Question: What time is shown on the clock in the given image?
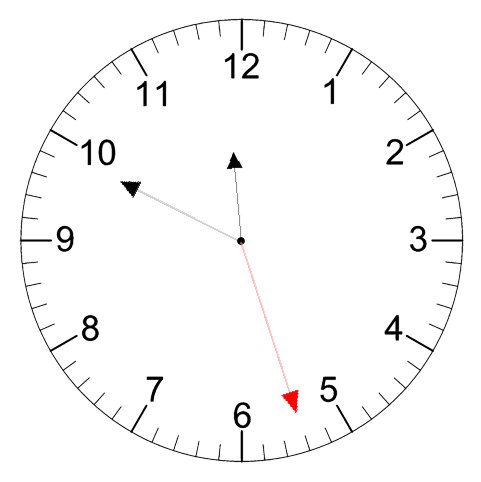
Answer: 11:49:27